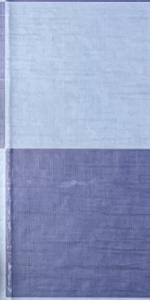
Label: Empty